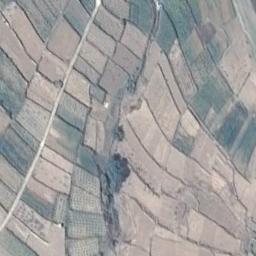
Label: terrace